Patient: sex F, age 54
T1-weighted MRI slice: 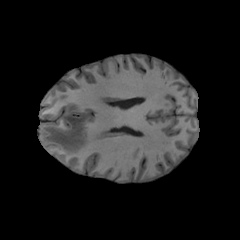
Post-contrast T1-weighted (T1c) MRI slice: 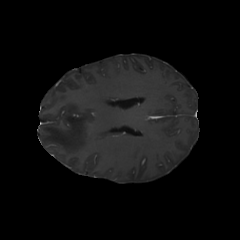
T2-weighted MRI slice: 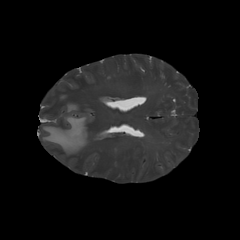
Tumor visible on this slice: yes
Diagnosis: Glioblastoma, IDH-wildtype
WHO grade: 4